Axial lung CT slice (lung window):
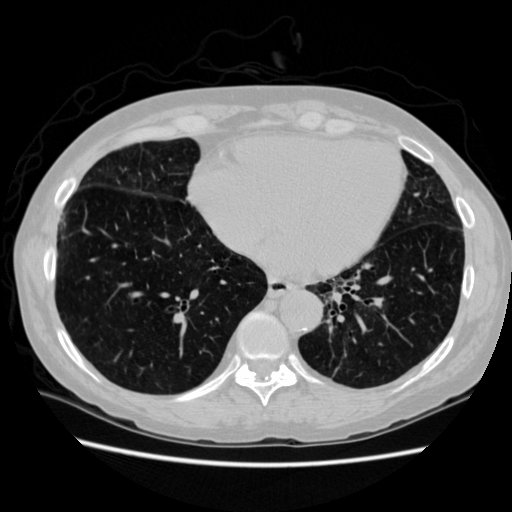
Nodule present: no